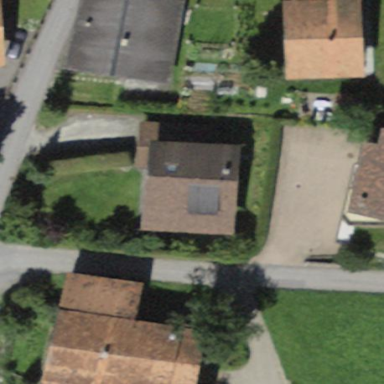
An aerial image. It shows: Detached building with gabled roof.